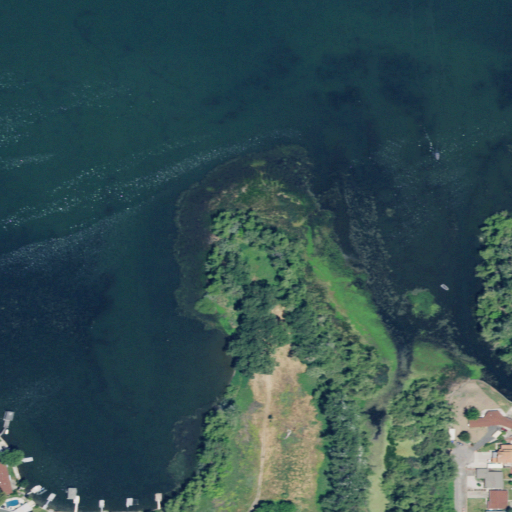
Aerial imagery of cape in California named Reeves Point containing open water, herbaceous wetlands, woody wetlands, low intensity development, open development, and medium intensity development